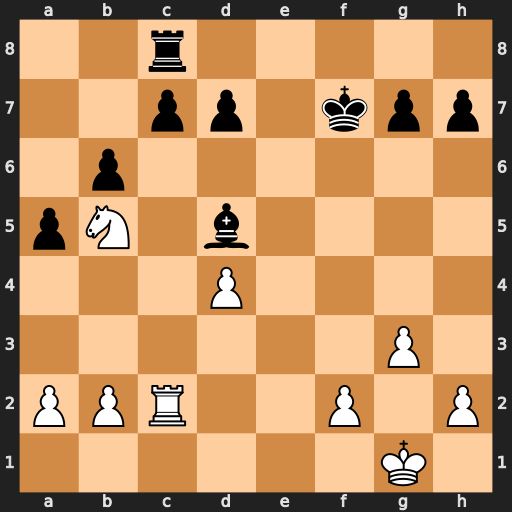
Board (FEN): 2r5/2pp1kpp/1p6/pN1b4/3P4/6P1/PPR2P1P/6K1
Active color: w
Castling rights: -
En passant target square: -
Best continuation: Nd6+ cxd6 Rxc8